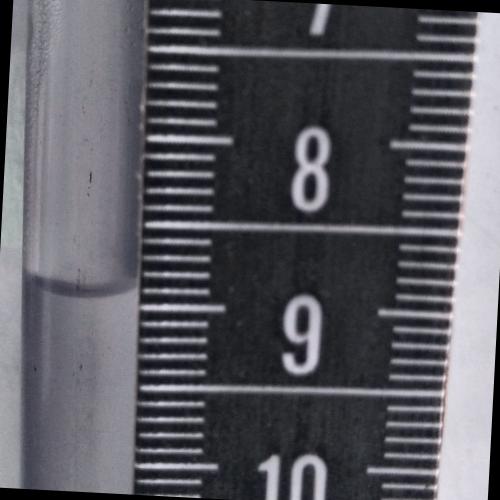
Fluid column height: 8.9 cm